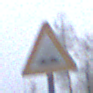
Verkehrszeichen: UnebeneFahrbahn
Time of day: MorningAfternoon
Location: Outdoor (Suburban)
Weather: Overcast
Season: NotSpecified
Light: Natural